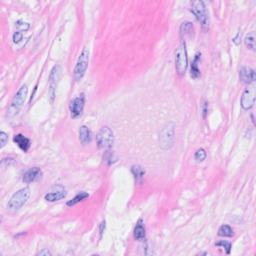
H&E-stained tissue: Breast